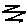
Label: zigzag